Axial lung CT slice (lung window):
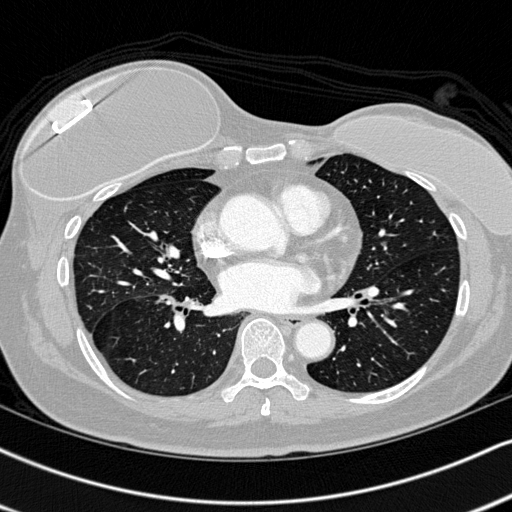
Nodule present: no